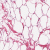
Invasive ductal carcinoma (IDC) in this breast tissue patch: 0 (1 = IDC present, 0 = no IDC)